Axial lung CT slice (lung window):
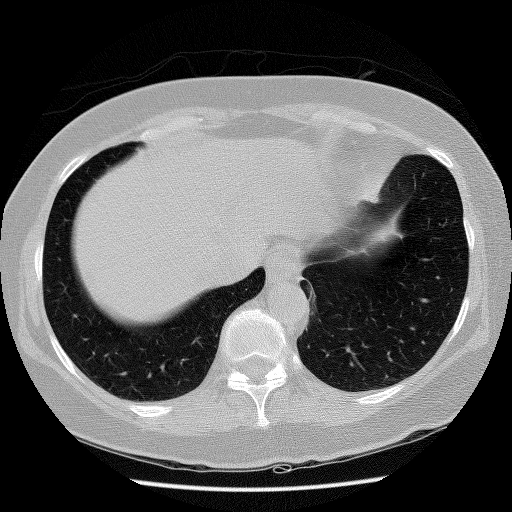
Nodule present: no